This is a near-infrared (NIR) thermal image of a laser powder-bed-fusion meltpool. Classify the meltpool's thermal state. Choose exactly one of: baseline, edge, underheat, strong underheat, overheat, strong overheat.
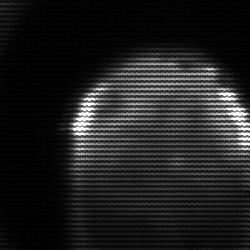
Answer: edge